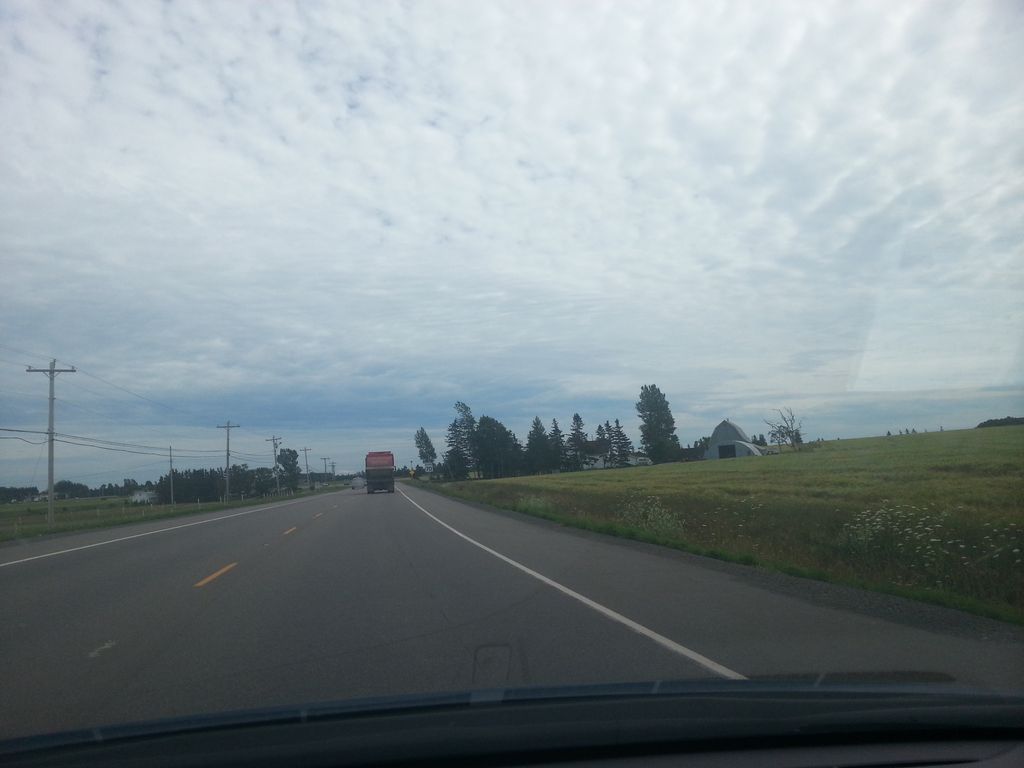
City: charlottetown